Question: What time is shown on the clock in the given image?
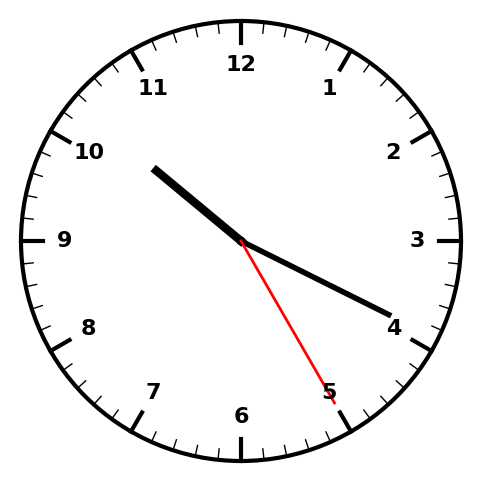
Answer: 10:19:25